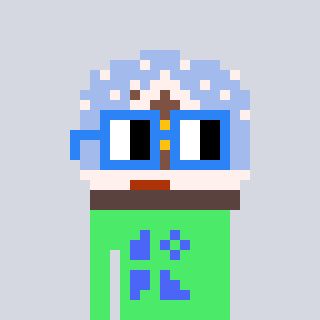
a pixel art character with square blue glasses, a snow globe-shaped head and a teal-colored body on a cool background